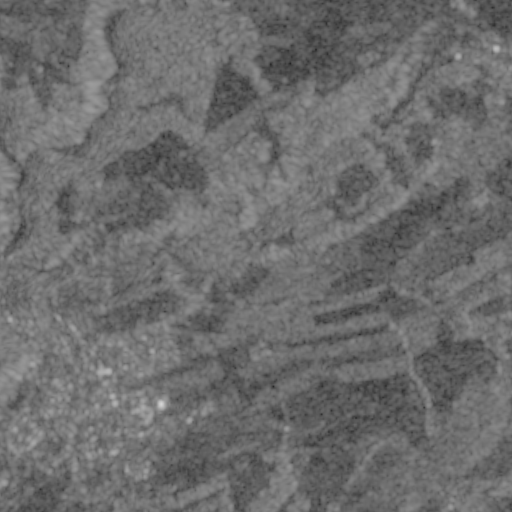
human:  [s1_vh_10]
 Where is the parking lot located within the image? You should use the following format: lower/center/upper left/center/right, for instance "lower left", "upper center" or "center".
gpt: The parking lot is located in the lower left of the image.
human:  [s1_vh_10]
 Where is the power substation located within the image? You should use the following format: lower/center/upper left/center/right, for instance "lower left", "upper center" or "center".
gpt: The power substation is located in the center left of the image.
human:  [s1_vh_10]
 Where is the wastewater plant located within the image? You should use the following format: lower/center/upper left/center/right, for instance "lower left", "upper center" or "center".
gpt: The wastewater plant is located in the lower left of the image.
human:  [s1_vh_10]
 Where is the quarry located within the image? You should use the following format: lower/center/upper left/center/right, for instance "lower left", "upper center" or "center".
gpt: There is no quarry in the image.

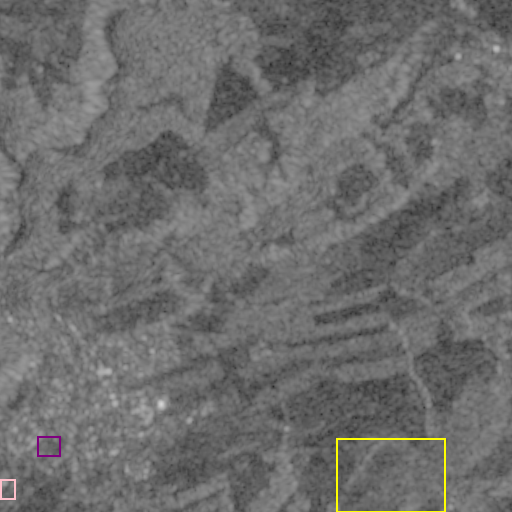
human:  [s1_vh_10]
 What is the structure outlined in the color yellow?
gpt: The structure outlined in yellow is a crop field.
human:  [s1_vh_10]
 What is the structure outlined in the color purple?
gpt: The structure outlined in purple is a park.
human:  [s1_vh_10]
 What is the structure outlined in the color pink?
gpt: The structure outlined in pink is a wastewater plant.
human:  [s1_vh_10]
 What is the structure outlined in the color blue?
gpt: There is no blue outline.